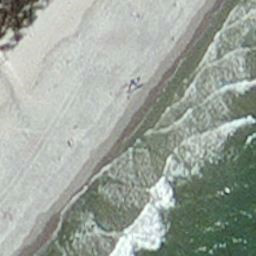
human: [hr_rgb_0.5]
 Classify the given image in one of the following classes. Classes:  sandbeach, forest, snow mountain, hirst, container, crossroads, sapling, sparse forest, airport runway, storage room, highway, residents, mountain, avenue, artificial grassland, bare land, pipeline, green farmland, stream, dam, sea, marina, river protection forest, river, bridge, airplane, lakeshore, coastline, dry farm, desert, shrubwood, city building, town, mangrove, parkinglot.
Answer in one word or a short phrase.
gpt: coastline